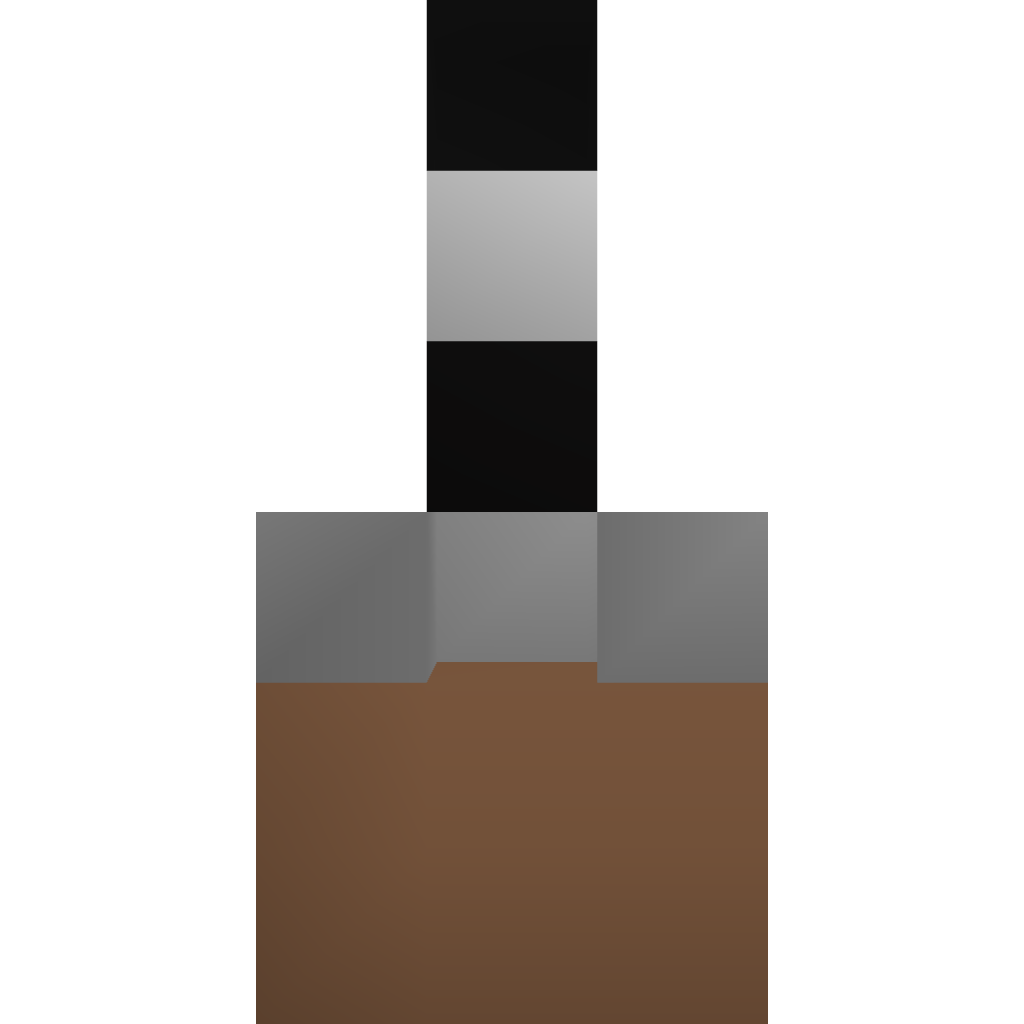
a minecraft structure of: Compact Easy Piston Door